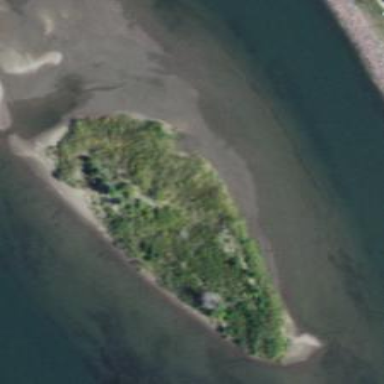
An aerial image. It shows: Islet.